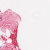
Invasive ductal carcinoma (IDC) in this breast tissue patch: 0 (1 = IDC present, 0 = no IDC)